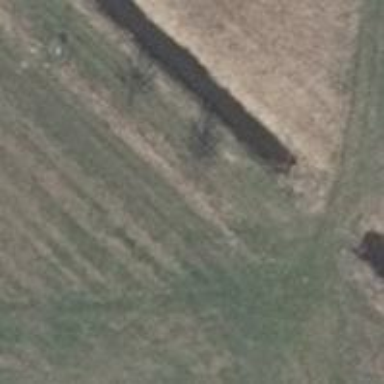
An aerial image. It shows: Row of trees in natural setting.